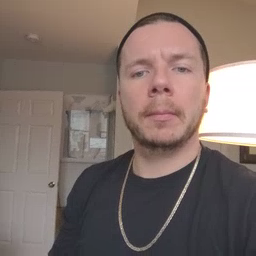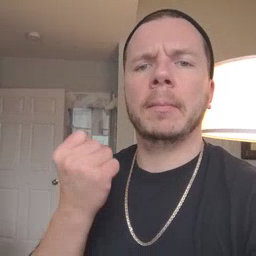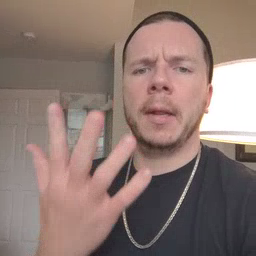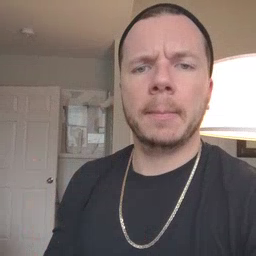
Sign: many